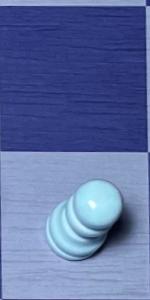
Label: Pawn_White